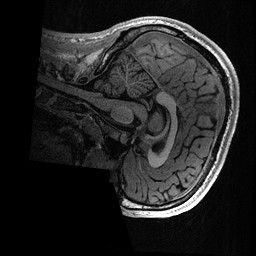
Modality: T1w
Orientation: sagittal
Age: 20
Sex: male
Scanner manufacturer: ge
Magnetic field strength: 3 T
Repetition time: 0.006952 s
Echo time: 0.00292 s